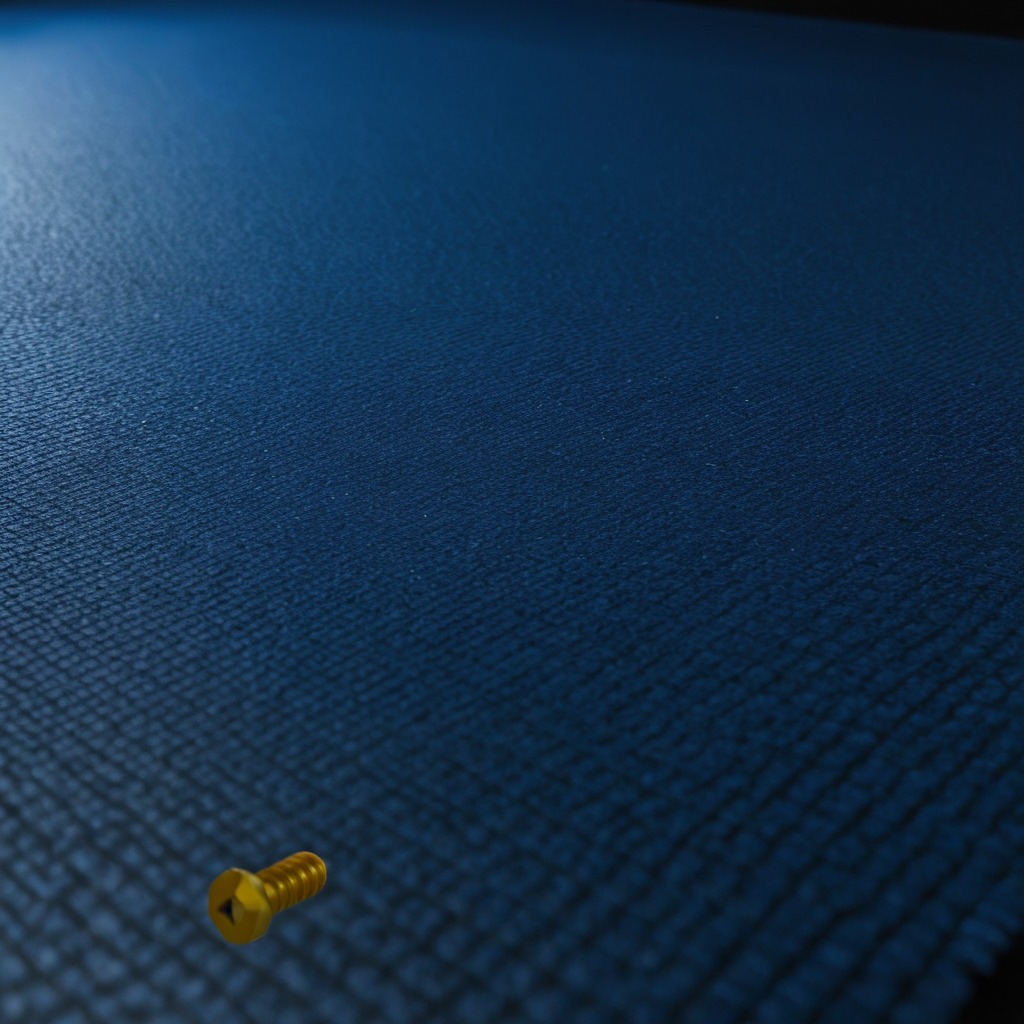
A metal screw is lying on the clean granite tabletop.